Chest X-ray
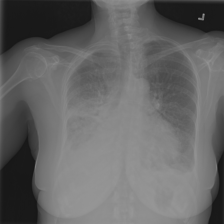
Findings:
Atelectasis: negative
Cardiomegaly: negative
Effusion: positive
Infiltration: negative
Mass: negative
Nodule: negative
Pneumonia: negative
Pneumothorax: negative
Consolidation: negative
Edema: negative
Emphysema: negative
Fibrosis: negative
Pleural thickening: negative
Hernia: negative